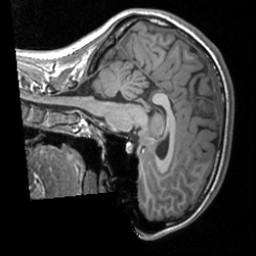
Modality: T1w
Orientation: sagittal
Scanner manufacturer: siemens
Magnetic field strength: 3 T
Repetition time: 1.9 s
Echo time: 0.00226 s